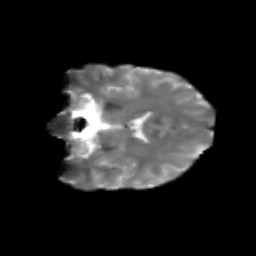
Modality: T2w
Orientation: coronal
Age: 22
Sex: female
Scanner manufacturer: siemens
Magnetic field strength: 3 T
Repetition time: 1.8 s
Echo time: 0.07 s